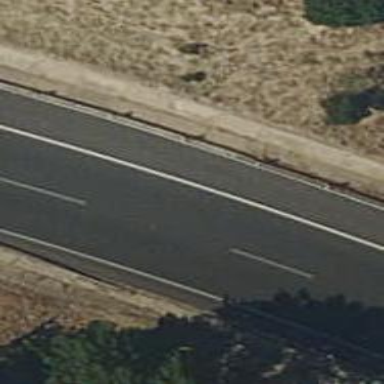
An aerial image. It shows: Motorway link.